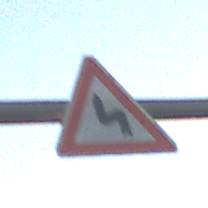
Verkehrszeichen: DoppelkurveZunaechstLinks
Umgebung: Outdoor, Nature
Tageszeit: SunriseSunset
Wetter: Clear
Licht: Natural
Jahreszeit: NotSpecified
Kontrast: HighContrast